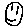
Label: smiley face